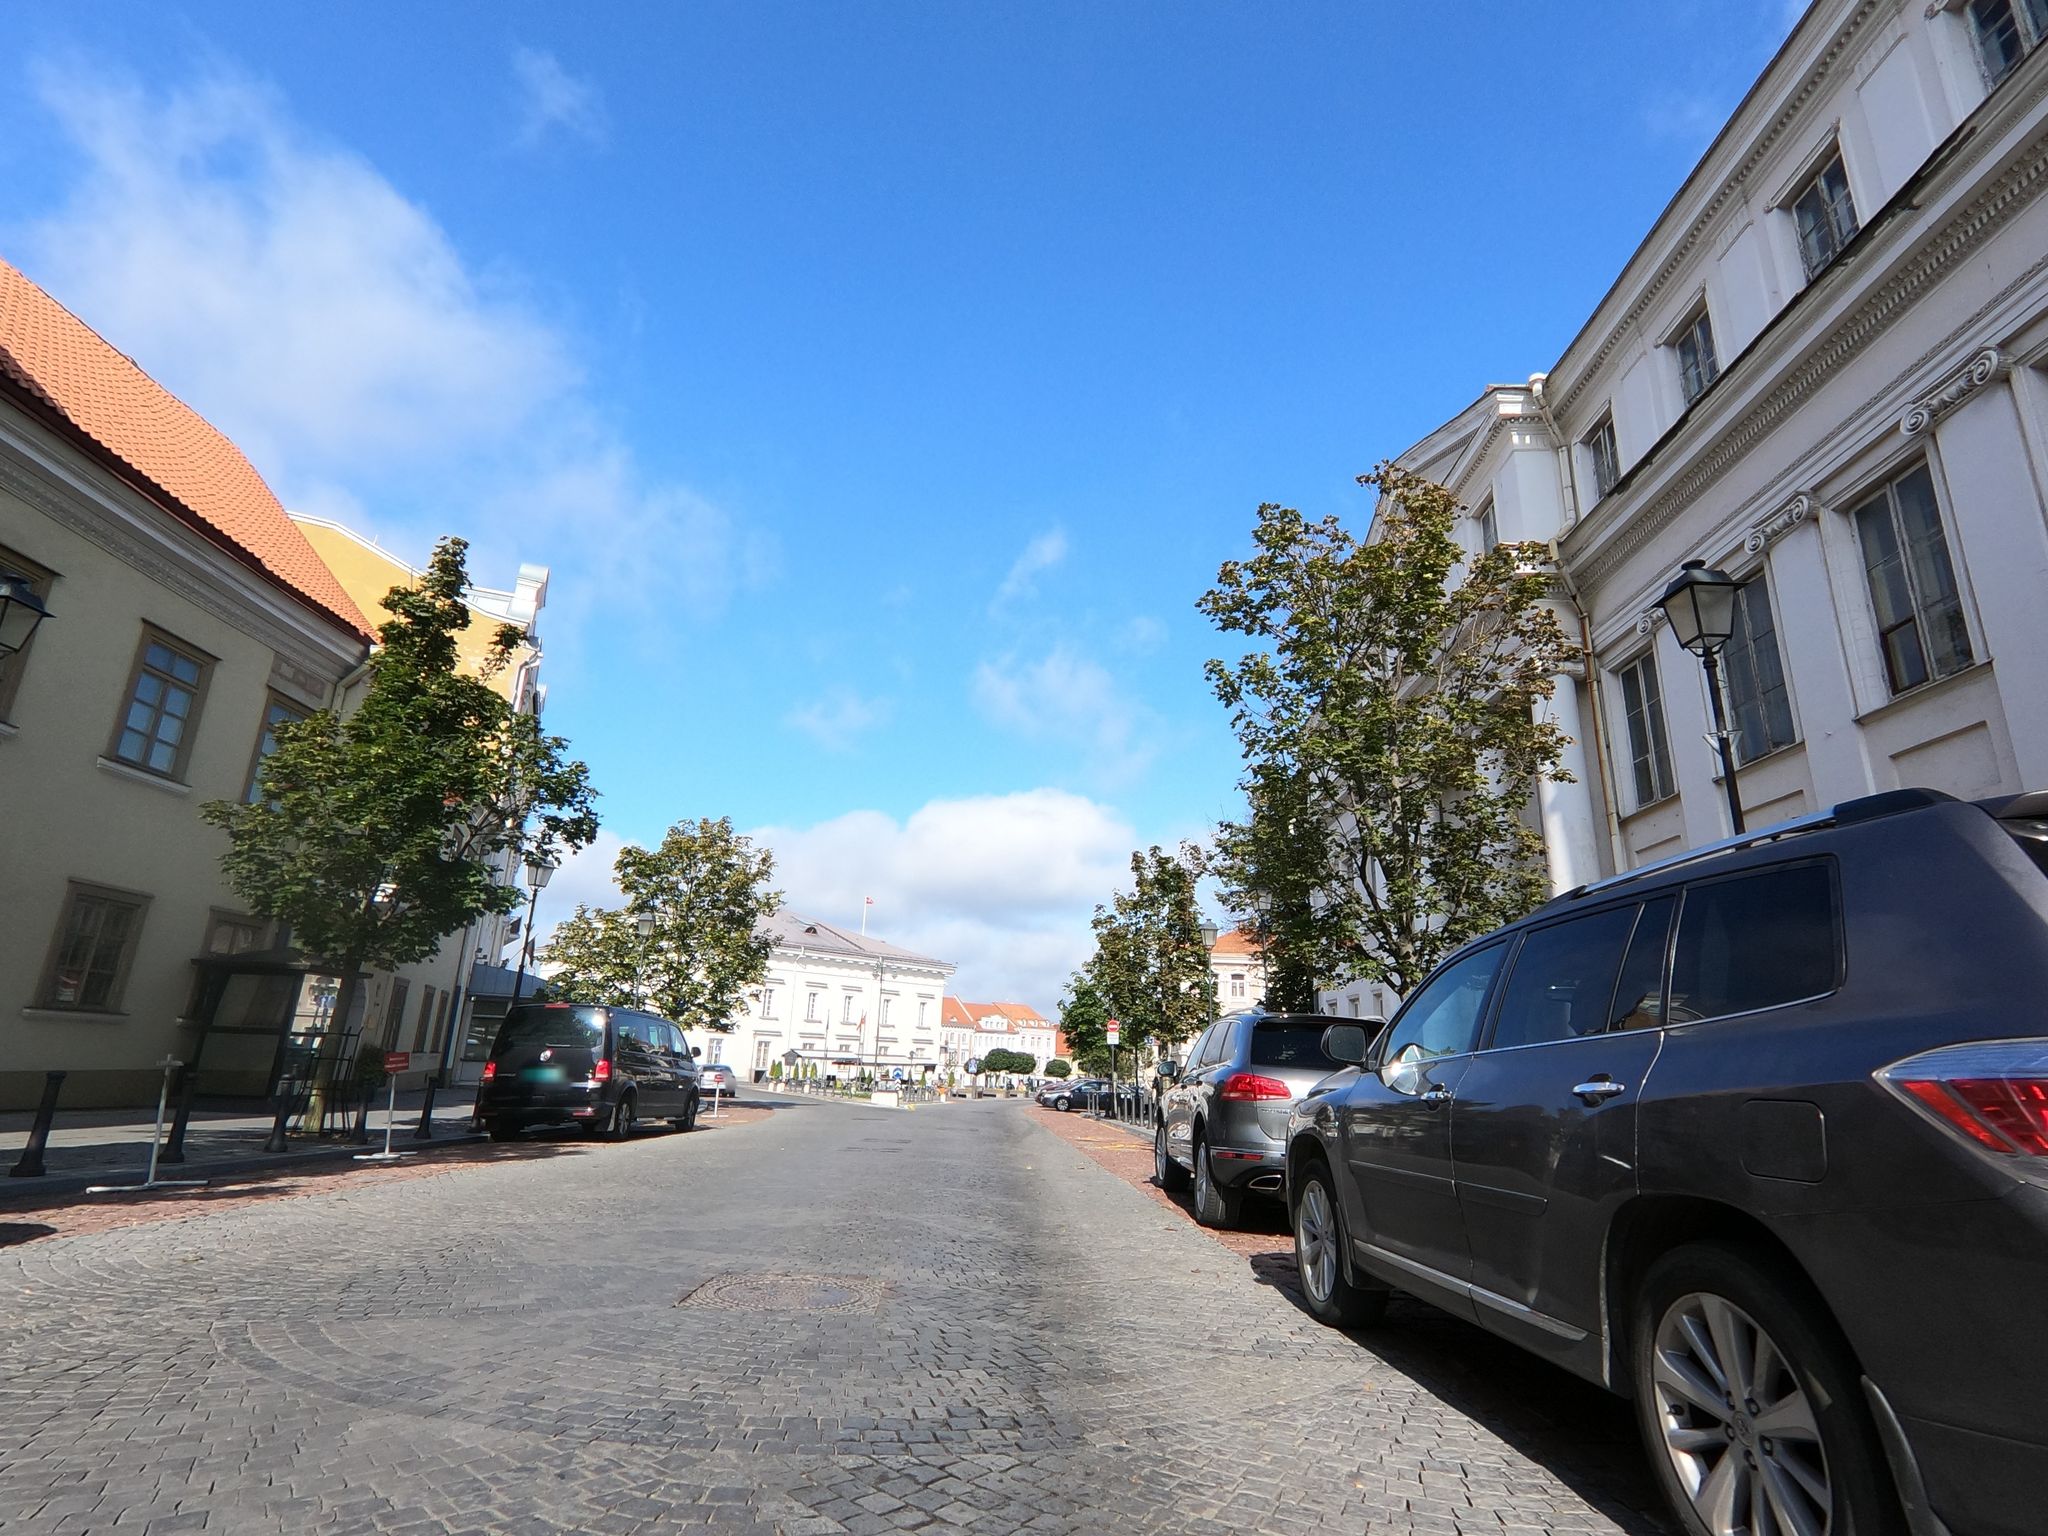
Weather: clear
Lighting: day
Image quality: good
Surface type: walking surface
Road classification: unclassified
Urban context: urban centre
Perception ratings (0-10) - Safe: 4.79, Lively: 9.75, Beautiful: 7.85, Boring: 2.09, Depressing: 0.81, Wealthy: 9.51